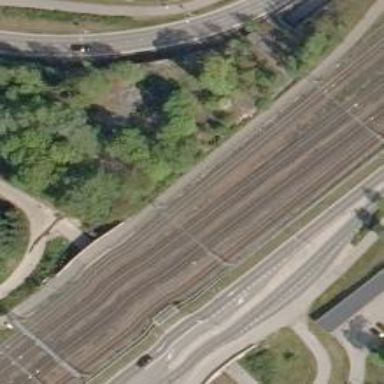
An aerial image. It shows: Railway signal.